Aerial crown-view tile of a tropical tree (Barro Colorado Island, Panama), acquired 20240611:
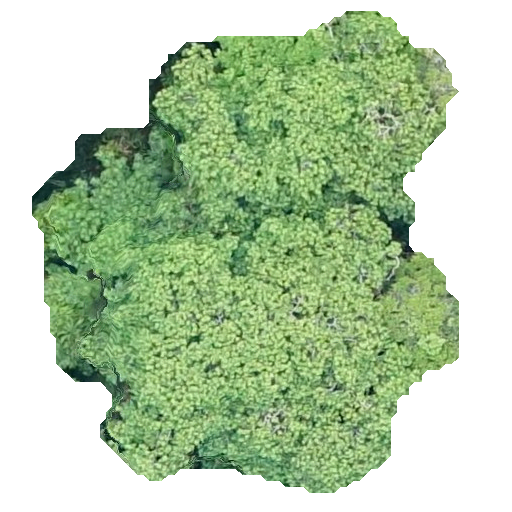
Species: Hura crepitans
GBIF accepted scientific name: Hura crepitans
Crown area: 233.412 m²